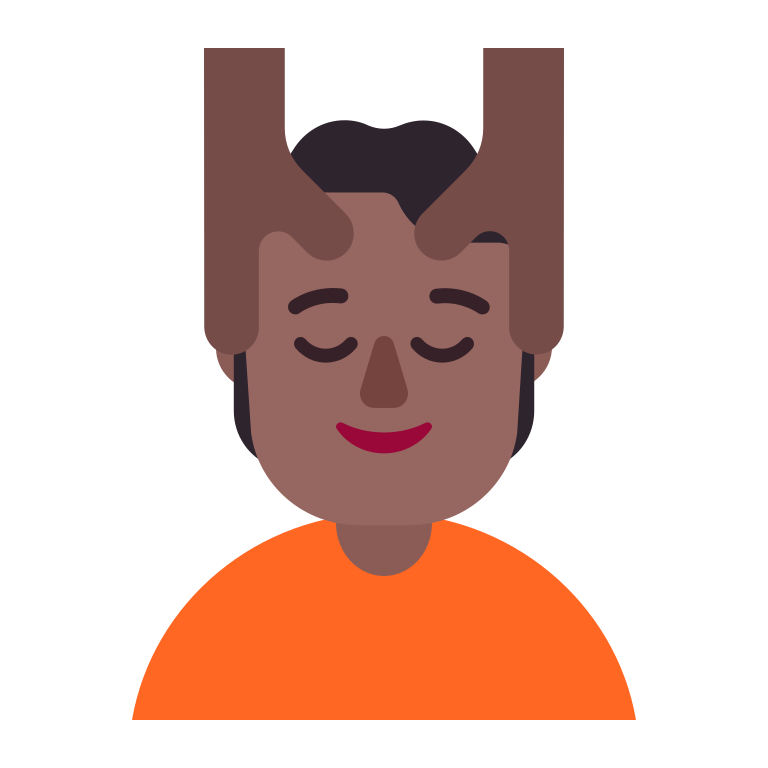
person getting massage flat  dark